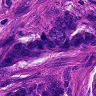
Metastatic tissue present: yes